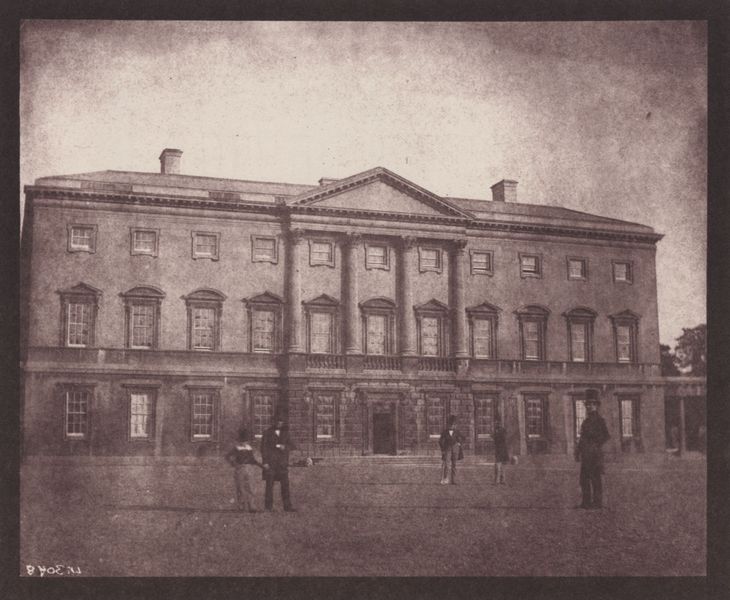
Titel: Greenwich College
Künstler: William Henry Fox Talbot
Standort: Lacock (UK)
Institution: Sammlung Lacock
Schlagwörter: himmel, mann, schatten, weiß, frauen, menschen, braun, fenster, frau, grau, hut, hüte, licht, männer, schwarz, säule, säulen, tür, dach, gebäude, haus, schloss, beige, herren, zylinder, alt, anzug, gericht, architektur, fünf, signatur, brücke, gitter, klassizismus, paar, personen, kamin, kamine, schornstein, fassade, gehstock, russland, giebel, ziegel, hof, platz, pilaster, sepia, symmetrie, unscharf, foto, fotografie, photographie, eingang, palast, palazzo, symmetrisch, schwarzweiß, architrav, photo, fries, rustika, villa, verschwommen, geschosse, museum, aufnahme, mittelrisalit, gesimse, universität, schulhaus, anstalt, regierungsgebäude, daguerreotypie, vignettierung, männser, mämmer, 5